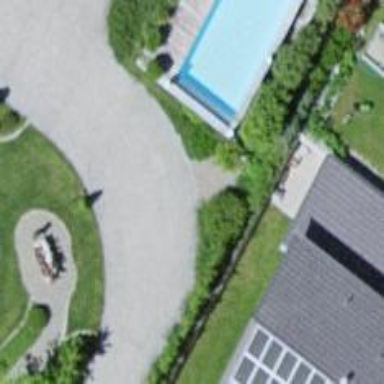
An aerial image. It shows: Driveway.